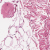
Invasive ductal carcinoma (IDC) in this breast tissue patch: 0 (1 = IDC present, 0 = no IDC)